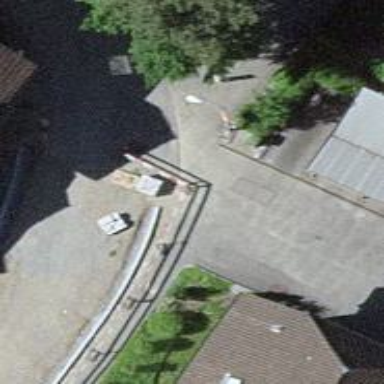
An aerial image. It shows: Bus stop with platform for public transport.